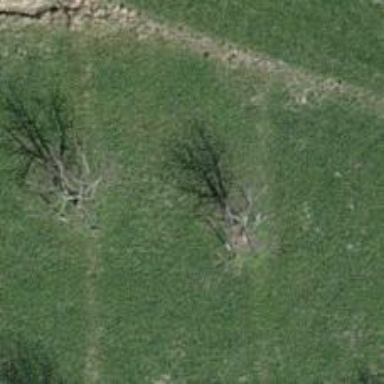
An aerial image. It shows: Single tag "natural: tree."